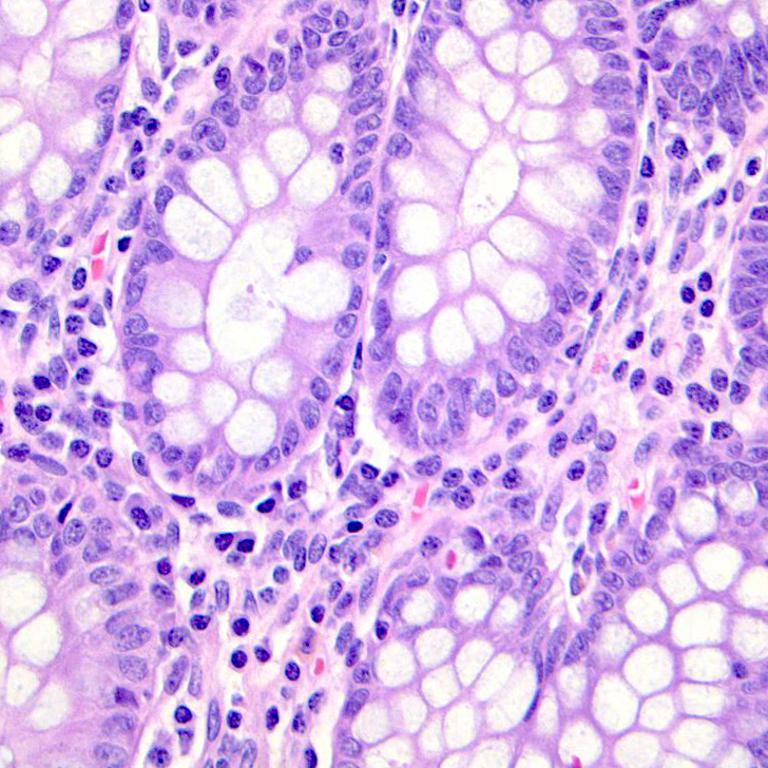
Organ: colon
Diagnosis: benign